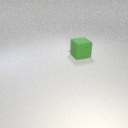
large green rubber cube